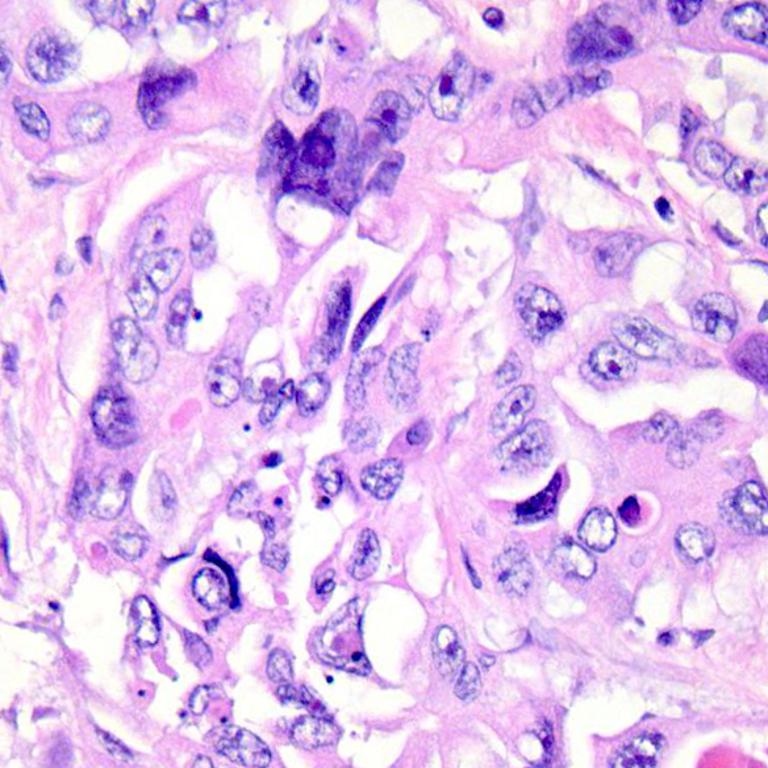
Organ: colon
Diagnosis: adenocarcinomas